Question:
How can I convert a bitmap to a list of custom points 'List<CustomPoints> myImage' using C#
'''
Class CustomPoints
{
double X {get;set;}
double Y {get;set;}
bool IsBlack {get;set;}
}
'''
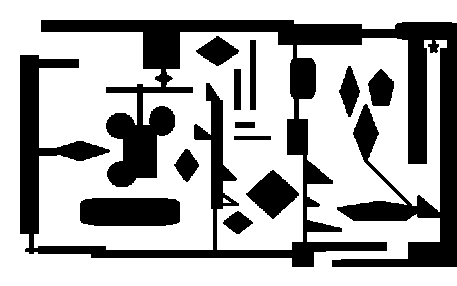
Answer: You can iterate through the bitmap and check each value by using the GetPixel function:
<URL>:
'''
private void GetPixel_Example(PaintEventArgs e)
{
// Create a Bitmap object from an image file.
Bitmap myBitmap = new Bitmap("Grapes.jpg");
// Get the color of a pixel within myBitmap.
Color pixelColor = myBitmap.GetPixel(50, 50);
// Fill a rectangle with pixelColor.
SolidBrush pixelBrush = new SolidBrush(pixelColor);
e.Graphics.FillRectangle(pixelBrush, 0, 0, 100, 100);
}
'''
But using the GetPixel function is slow, especially when the images get larger. In that case, your are advised to use <URL>:
> Use the LockBits method to lock an existing bitmap in system memory so that it can be changed programmatically. You can change the color of an image with the SetPixel method, although the LockBits method offers better performance for large-scale changes.